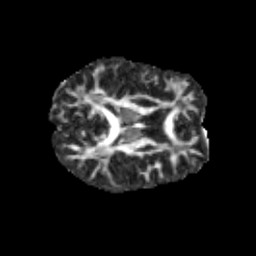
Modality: FA
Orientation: axial
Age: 13
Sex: male
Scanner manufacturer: siemens
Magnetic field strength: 3 T
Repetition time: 3.8 s
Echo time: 0.07 s